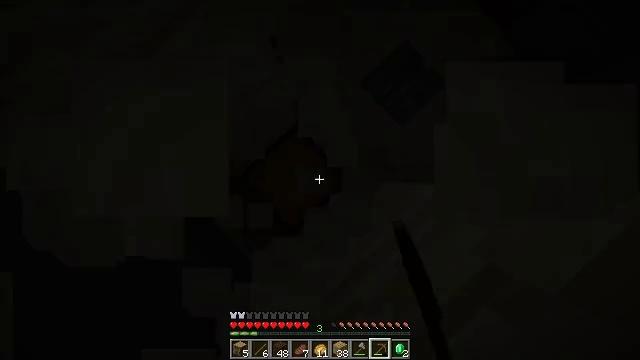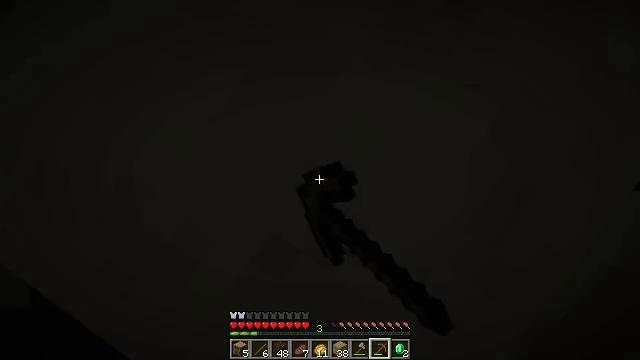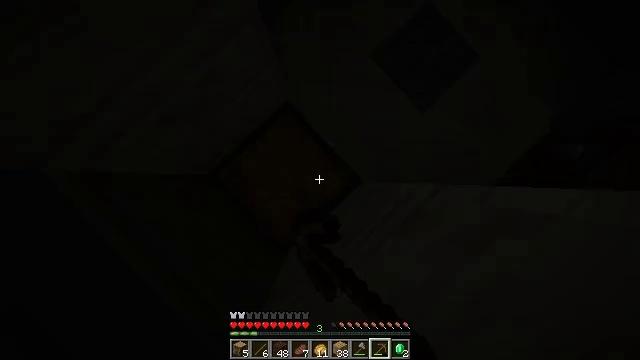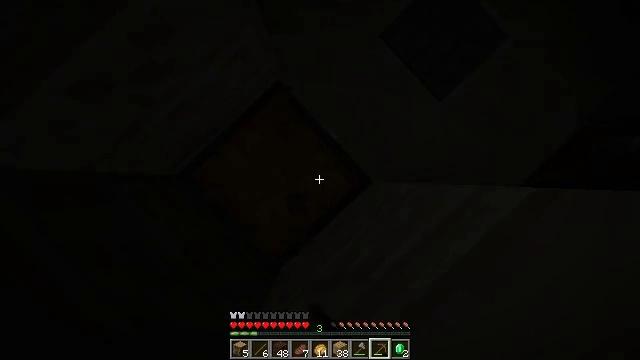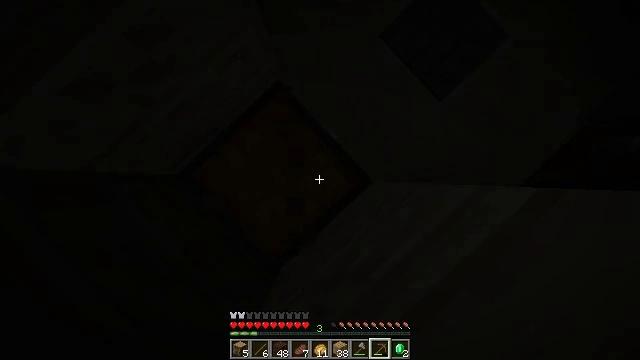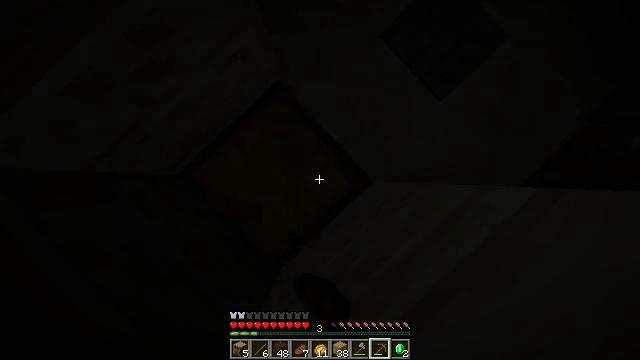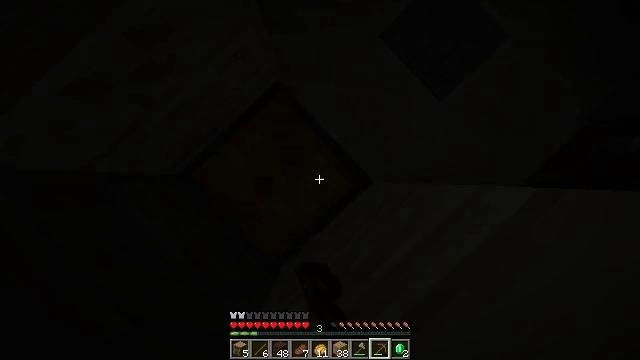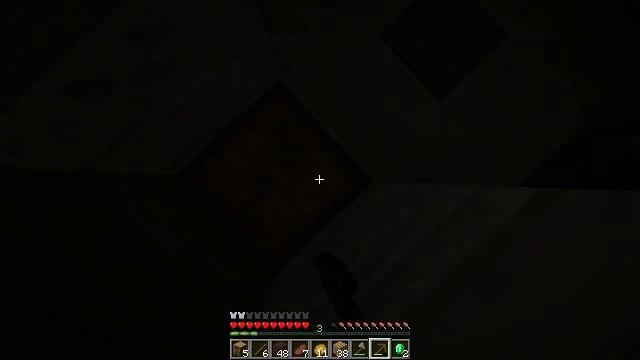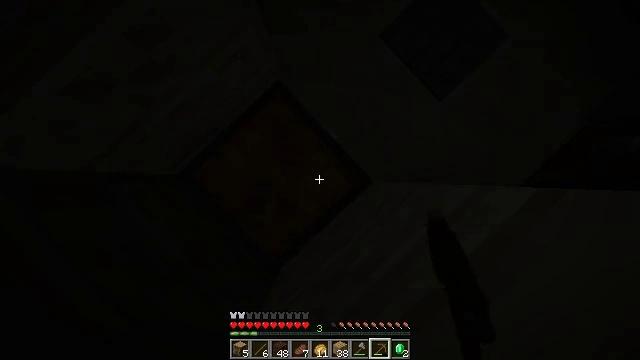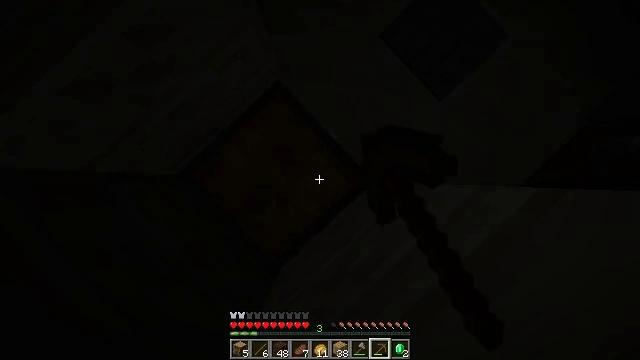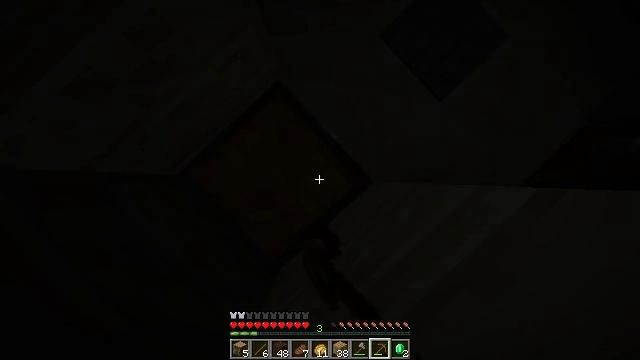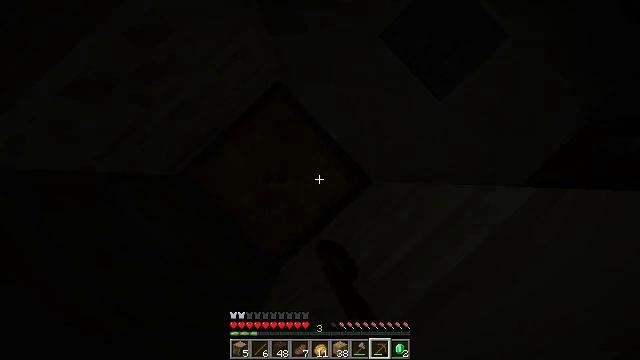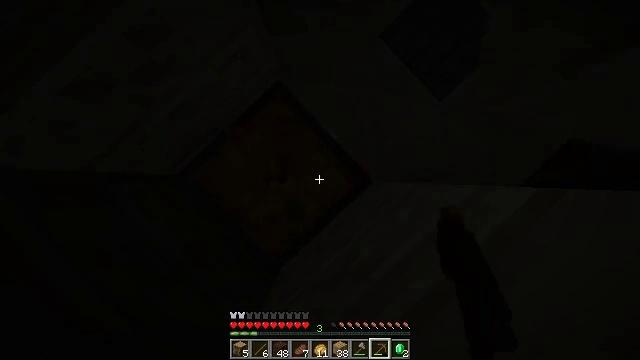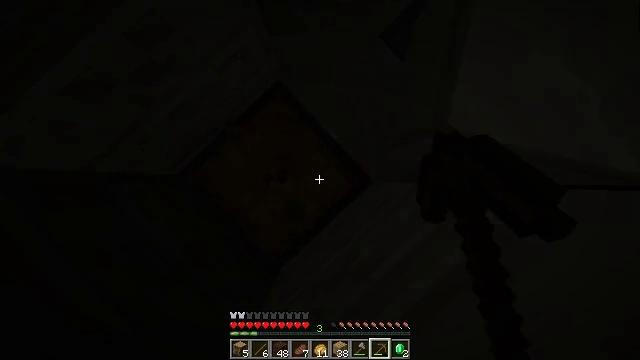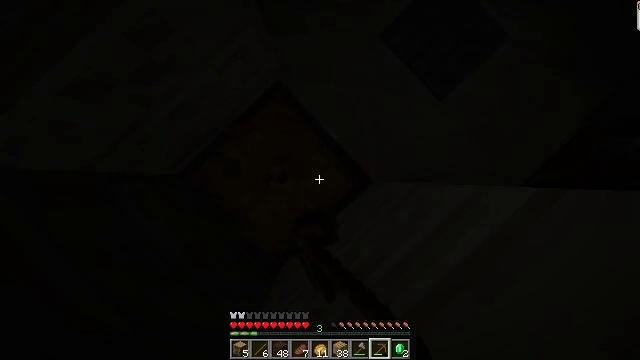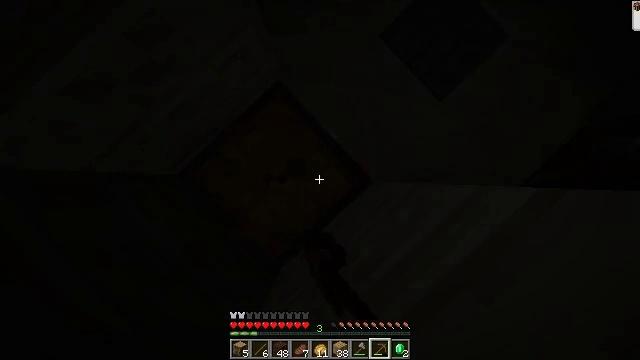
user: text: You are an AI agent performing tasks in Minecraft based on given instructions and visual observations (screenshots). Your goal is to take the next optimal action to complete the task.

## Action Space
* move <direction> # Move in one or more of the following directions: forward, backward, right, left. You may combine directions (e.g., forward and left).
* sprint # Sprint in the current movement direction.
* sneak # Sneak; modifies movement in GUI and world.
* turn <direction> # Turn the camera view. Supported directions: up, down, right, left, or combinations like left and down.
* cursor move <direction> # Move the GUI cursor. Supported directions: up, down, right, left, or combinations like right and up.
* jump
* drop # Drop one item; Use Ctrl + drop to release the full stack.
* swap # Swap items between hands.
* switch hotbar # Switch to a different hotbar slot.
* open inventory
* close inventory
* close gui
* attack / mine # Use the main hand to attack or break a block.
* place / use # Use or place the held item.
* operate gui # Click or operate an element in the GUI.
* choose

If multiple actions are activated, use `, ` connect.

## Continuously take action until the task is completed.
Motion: motion action
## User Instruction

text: Destroy the stone pressure plate to collect it.
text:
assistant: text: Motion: attack / mine
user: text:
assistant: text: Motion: attack / mine
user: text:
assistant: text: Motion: attack / mine
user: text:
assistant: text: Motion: attack / mine
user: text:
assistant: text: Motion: attack / mine
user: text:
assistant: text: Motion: attack / mine
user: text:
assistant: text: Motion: attack / mine
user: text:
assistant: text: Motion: attack / mine
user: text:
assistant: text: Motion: attack / mine
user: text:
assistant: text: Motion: attack / mine
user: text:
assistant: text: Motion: attack / mine
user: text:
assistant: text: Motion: attack / mine
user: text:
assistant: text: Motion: attack / mine
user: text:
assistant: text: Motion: attack / mine
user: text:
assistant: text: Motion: attack / mine
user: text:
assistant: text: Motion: attack / mine
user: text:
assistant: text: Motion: no_op
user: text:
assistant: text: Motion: turn right and up
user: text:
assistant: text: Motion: turn right and up
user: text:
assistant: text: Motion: turn right and up
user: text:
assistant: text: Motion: turn right and up
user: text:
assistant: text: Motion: turn right and up
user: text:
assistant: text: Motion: no_op
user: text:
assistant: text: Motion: no_op
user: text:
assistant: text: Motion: no_op
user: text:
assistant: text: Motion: turn right and up
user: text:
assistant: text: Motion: no_op
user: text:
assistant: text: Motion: no_op
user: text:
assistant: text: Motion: no_op
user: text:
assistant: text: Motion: no_op